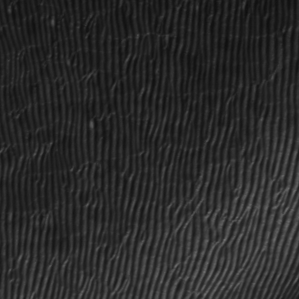
Label: frost